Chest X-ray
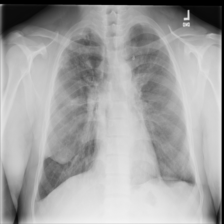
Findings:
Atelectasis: negative
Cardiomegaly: negative
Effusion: negative
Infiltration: positive
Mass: negative
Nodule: negative
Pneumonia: negative
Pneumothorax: negative
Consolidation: negative
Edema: negative
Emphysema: negative
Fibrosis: negative
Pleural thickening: negative
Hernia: negative